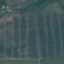
Land use / land cover class: PermanentCrop